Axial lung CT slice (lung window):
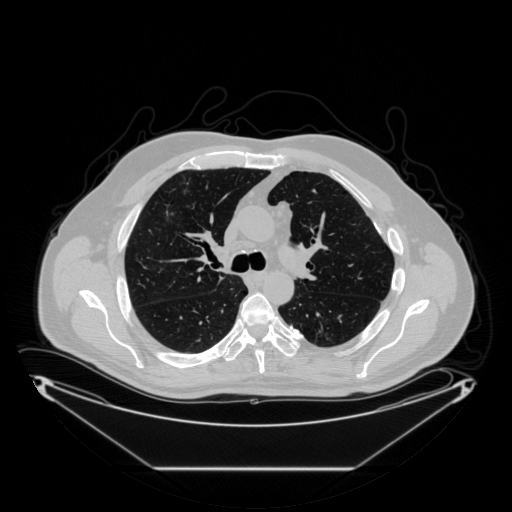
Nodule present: no